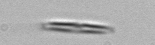
Label: pennate